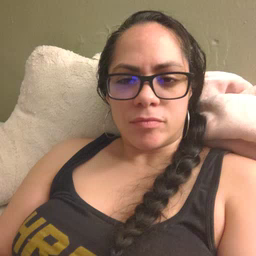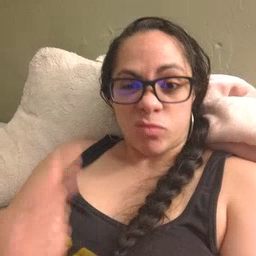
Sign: go